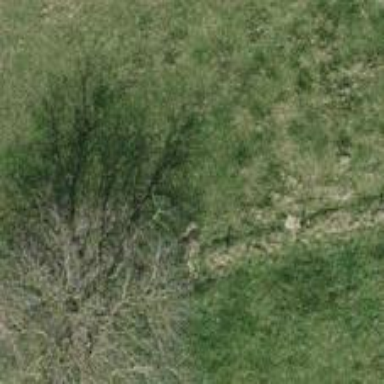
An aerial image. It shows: Beautiful tree in nature.